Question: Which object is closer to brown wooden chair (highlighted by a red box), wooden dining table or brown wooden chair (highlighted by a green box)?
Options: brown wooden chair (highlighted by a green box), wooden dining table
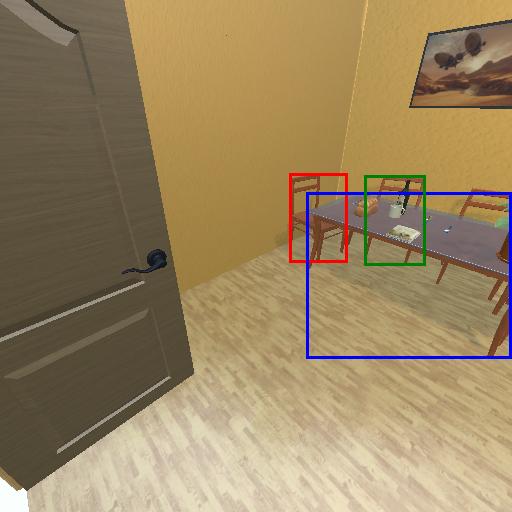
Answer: brown wooden chair (highlighted by a green box)